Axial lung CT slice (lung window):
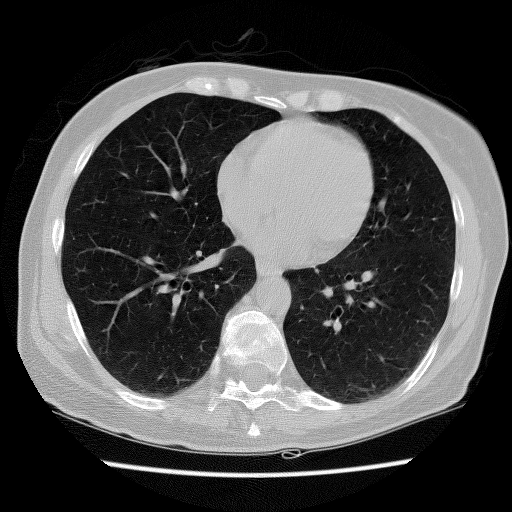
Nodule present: no